Question: I am looking for away to get this value:

I am building a program that will be installed on 100s of computers and servers. And i need to figure out how i can get the name of the anti virus in vb.net.
This can also be a powershell script. It is possible to read the output from a powershell script in vb.net
The problem is: With all the scripts that I could find any where it was not able to even get my own antivirus. There needs to be a way to read the information from the control panel right? Or is that impossible.
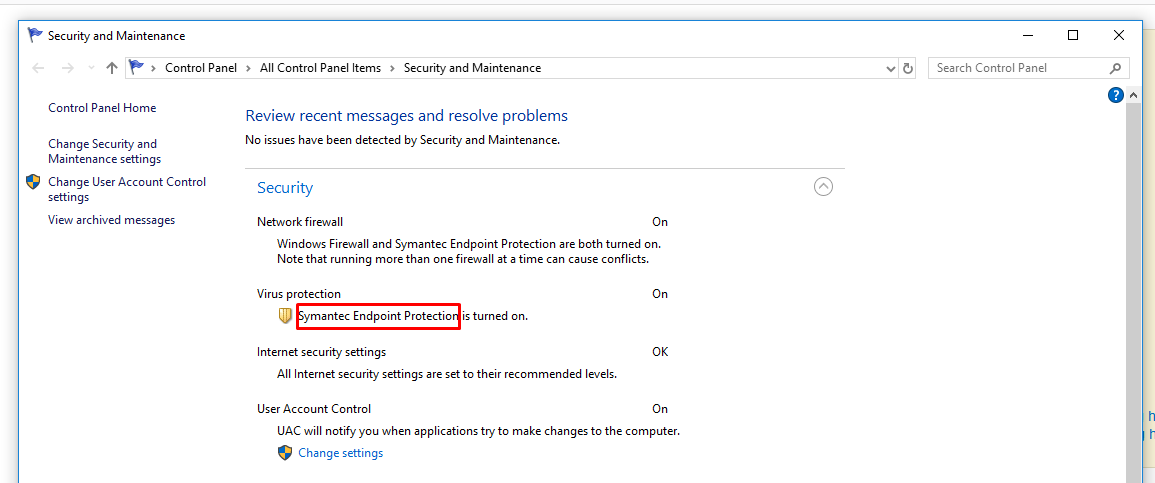
Answer: So after some searching i found this: with SecurityCenter2. For me this works
'''
Dim IPAddress As String = "127.0.0.1"
Dim connectionOptions As New ConnectionOptions()
connectionOptions.EnablePrivileges = True
connectionOptions.Impersonation = ImpersonationLevel.Impersonate
Dim managementScope As New ManagementScope(String.Format("\{0}
oot\SecurityCenter2", IPAddress), connectionOptions)
managementScope.Connect()
Dim objectQuery As New ObjectQuery("SELECT * FROM AntivirusProduct")
Dim managementObjectSearcher As New ManagementObjectSearcher(managementScope, objectQuery)
Dim managementObjectCollection As ManagementObjectCollection = managementObjectSearcher.[Get]()
Dim antivirus As String = ""
If managementObjectCollection.Count > 0 Then
For Each item As ManagementObject In managementObjectCollection
antivirus = antivirus + item("displayName") + " - "
Next
antivirus = antivirus.Remove(antivirus.Count - 3, 3)
End If
'''